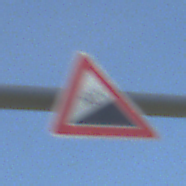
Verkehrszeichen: Steigung10
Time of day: MorningAfternoon
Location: Outdoor (Nature)
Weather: PartlyCloudy
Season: NotSpecified
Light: Natural